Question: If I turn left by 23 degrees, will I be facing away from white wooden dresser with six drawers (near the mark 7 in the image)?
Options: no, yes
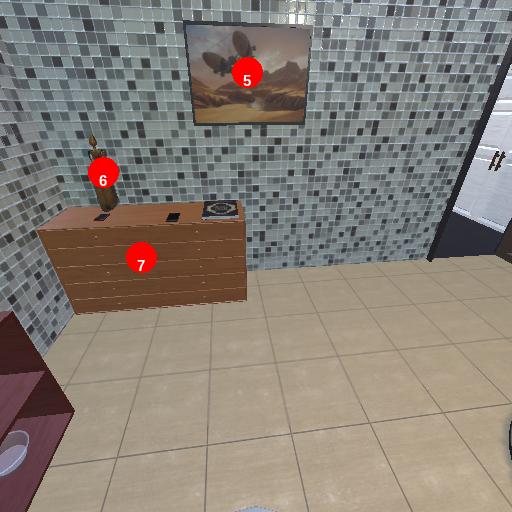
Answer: no